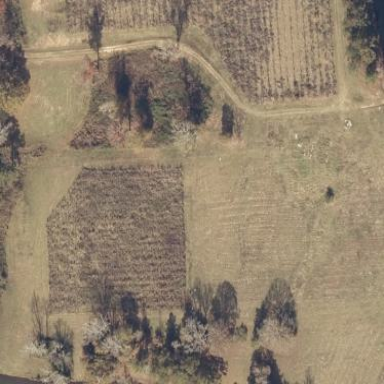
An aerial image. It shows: Orchard with deciduous broadleaved trees.